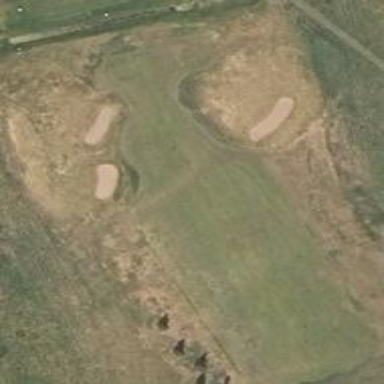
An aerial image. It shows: Well-maintained grass fairway on golf course.